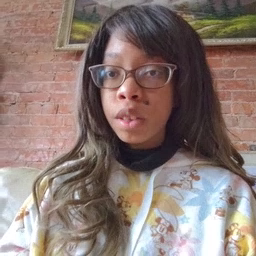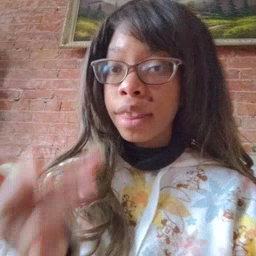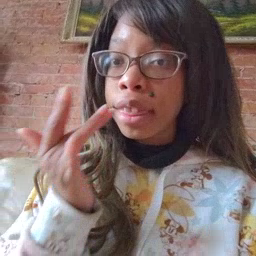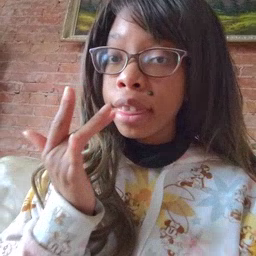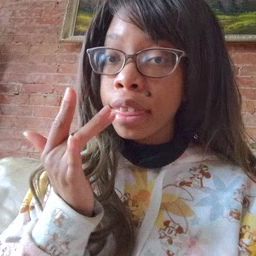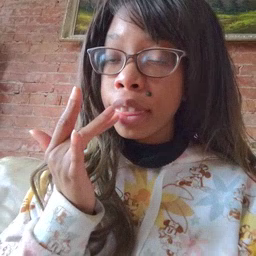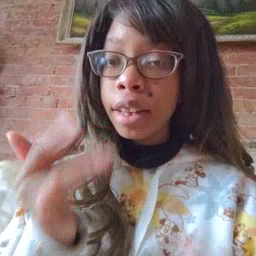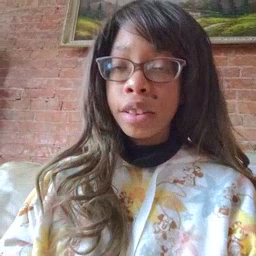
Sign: taste